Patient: sex M, age 78
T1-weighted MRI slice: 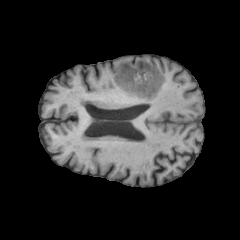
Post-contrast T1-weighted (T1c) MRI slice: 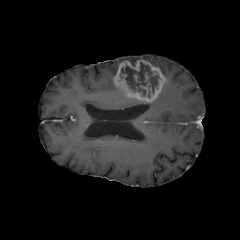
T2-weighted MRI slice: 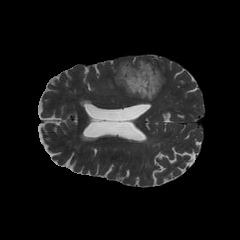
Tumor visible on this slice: yes
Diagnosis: Glioblastoma, IDH-wildtype
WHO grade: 4